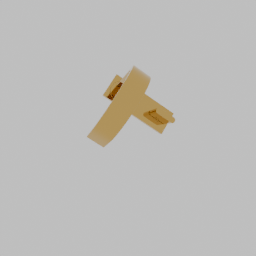
Label: appliances